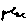
Label: square